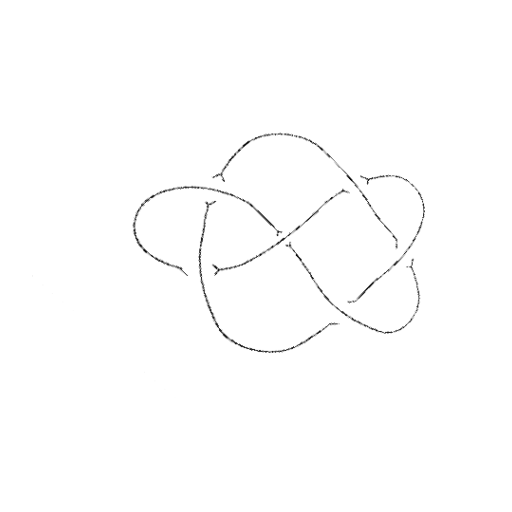
Crossing number: 6